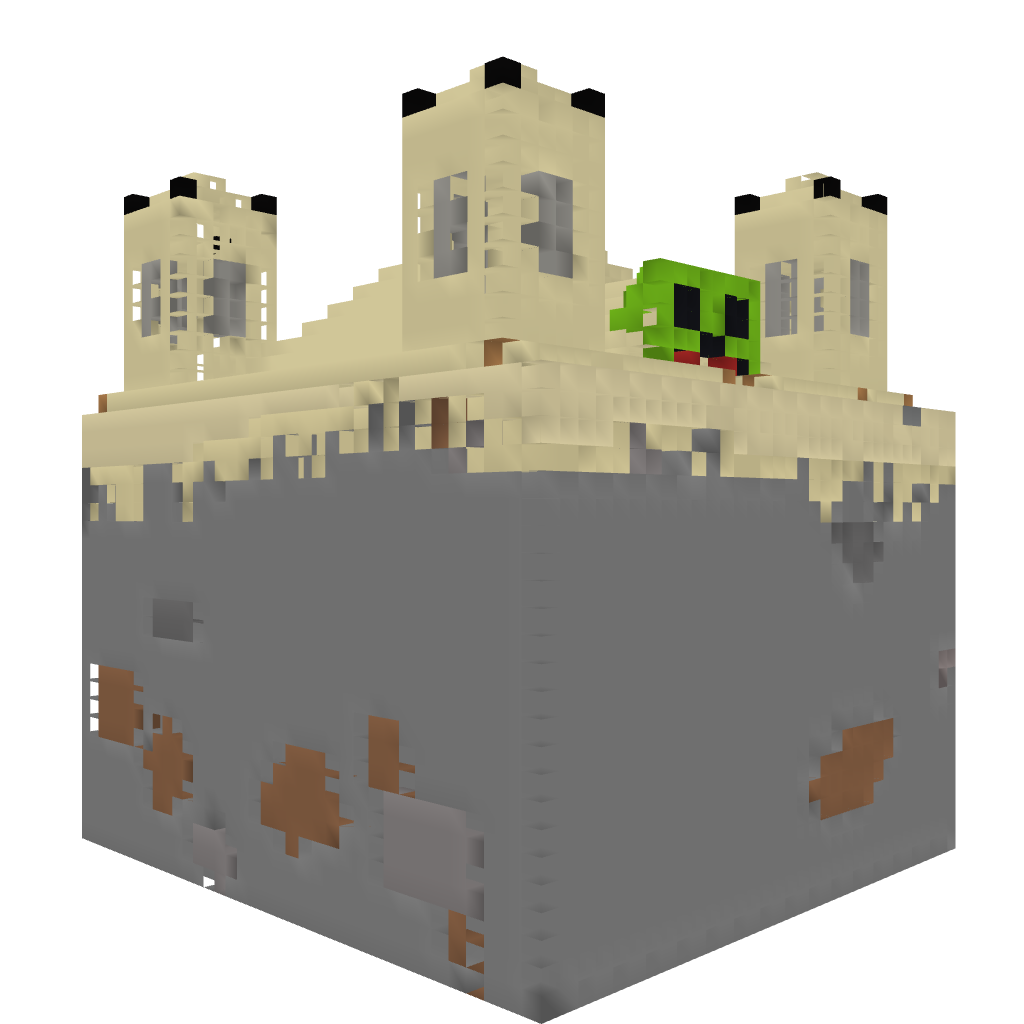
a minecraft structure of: PartyTemple